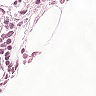
Metastatic tissue present: no